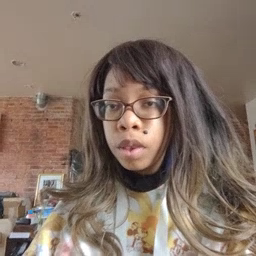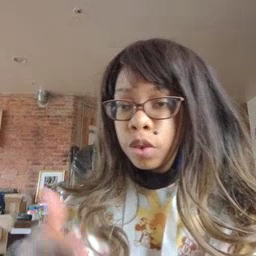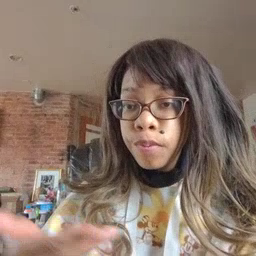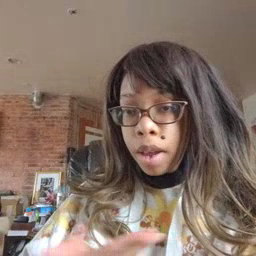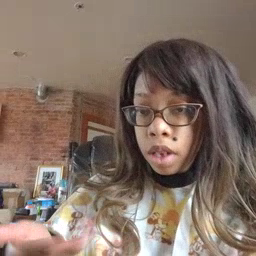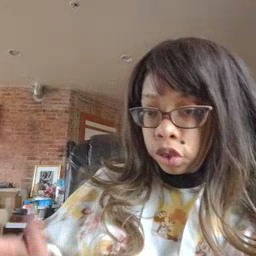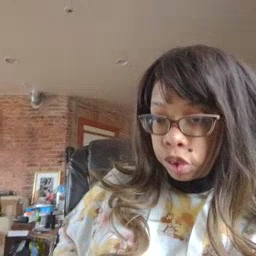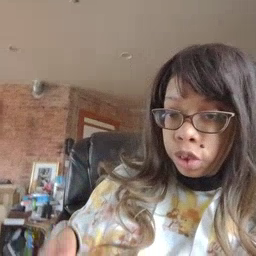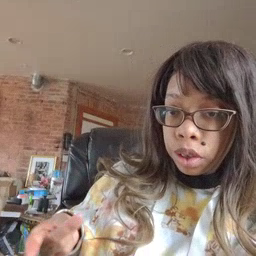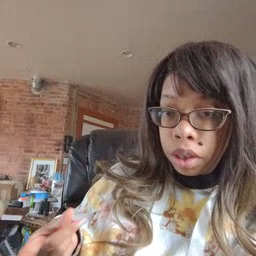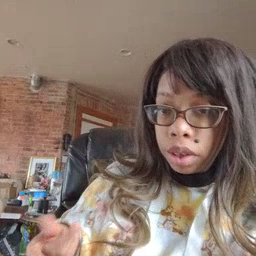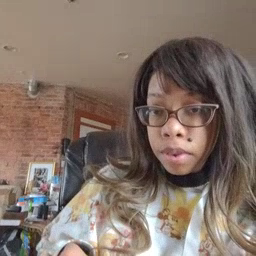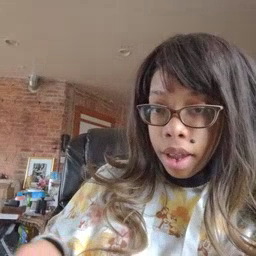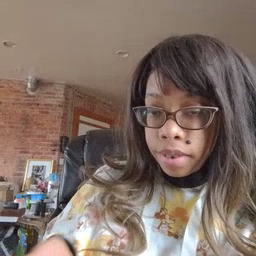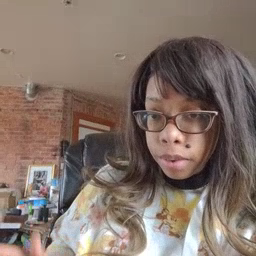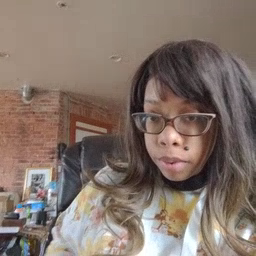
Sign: puppy